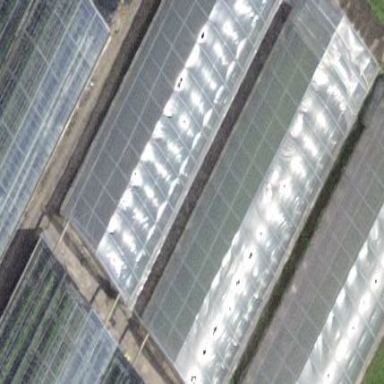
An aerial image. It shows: Greenhouse.